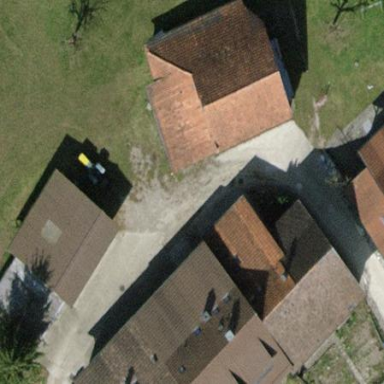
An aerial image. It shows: Terrace-style building with gabled roof.